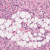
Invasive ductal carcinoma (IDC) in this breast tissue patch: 1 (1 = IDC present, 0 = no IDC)